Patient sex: F
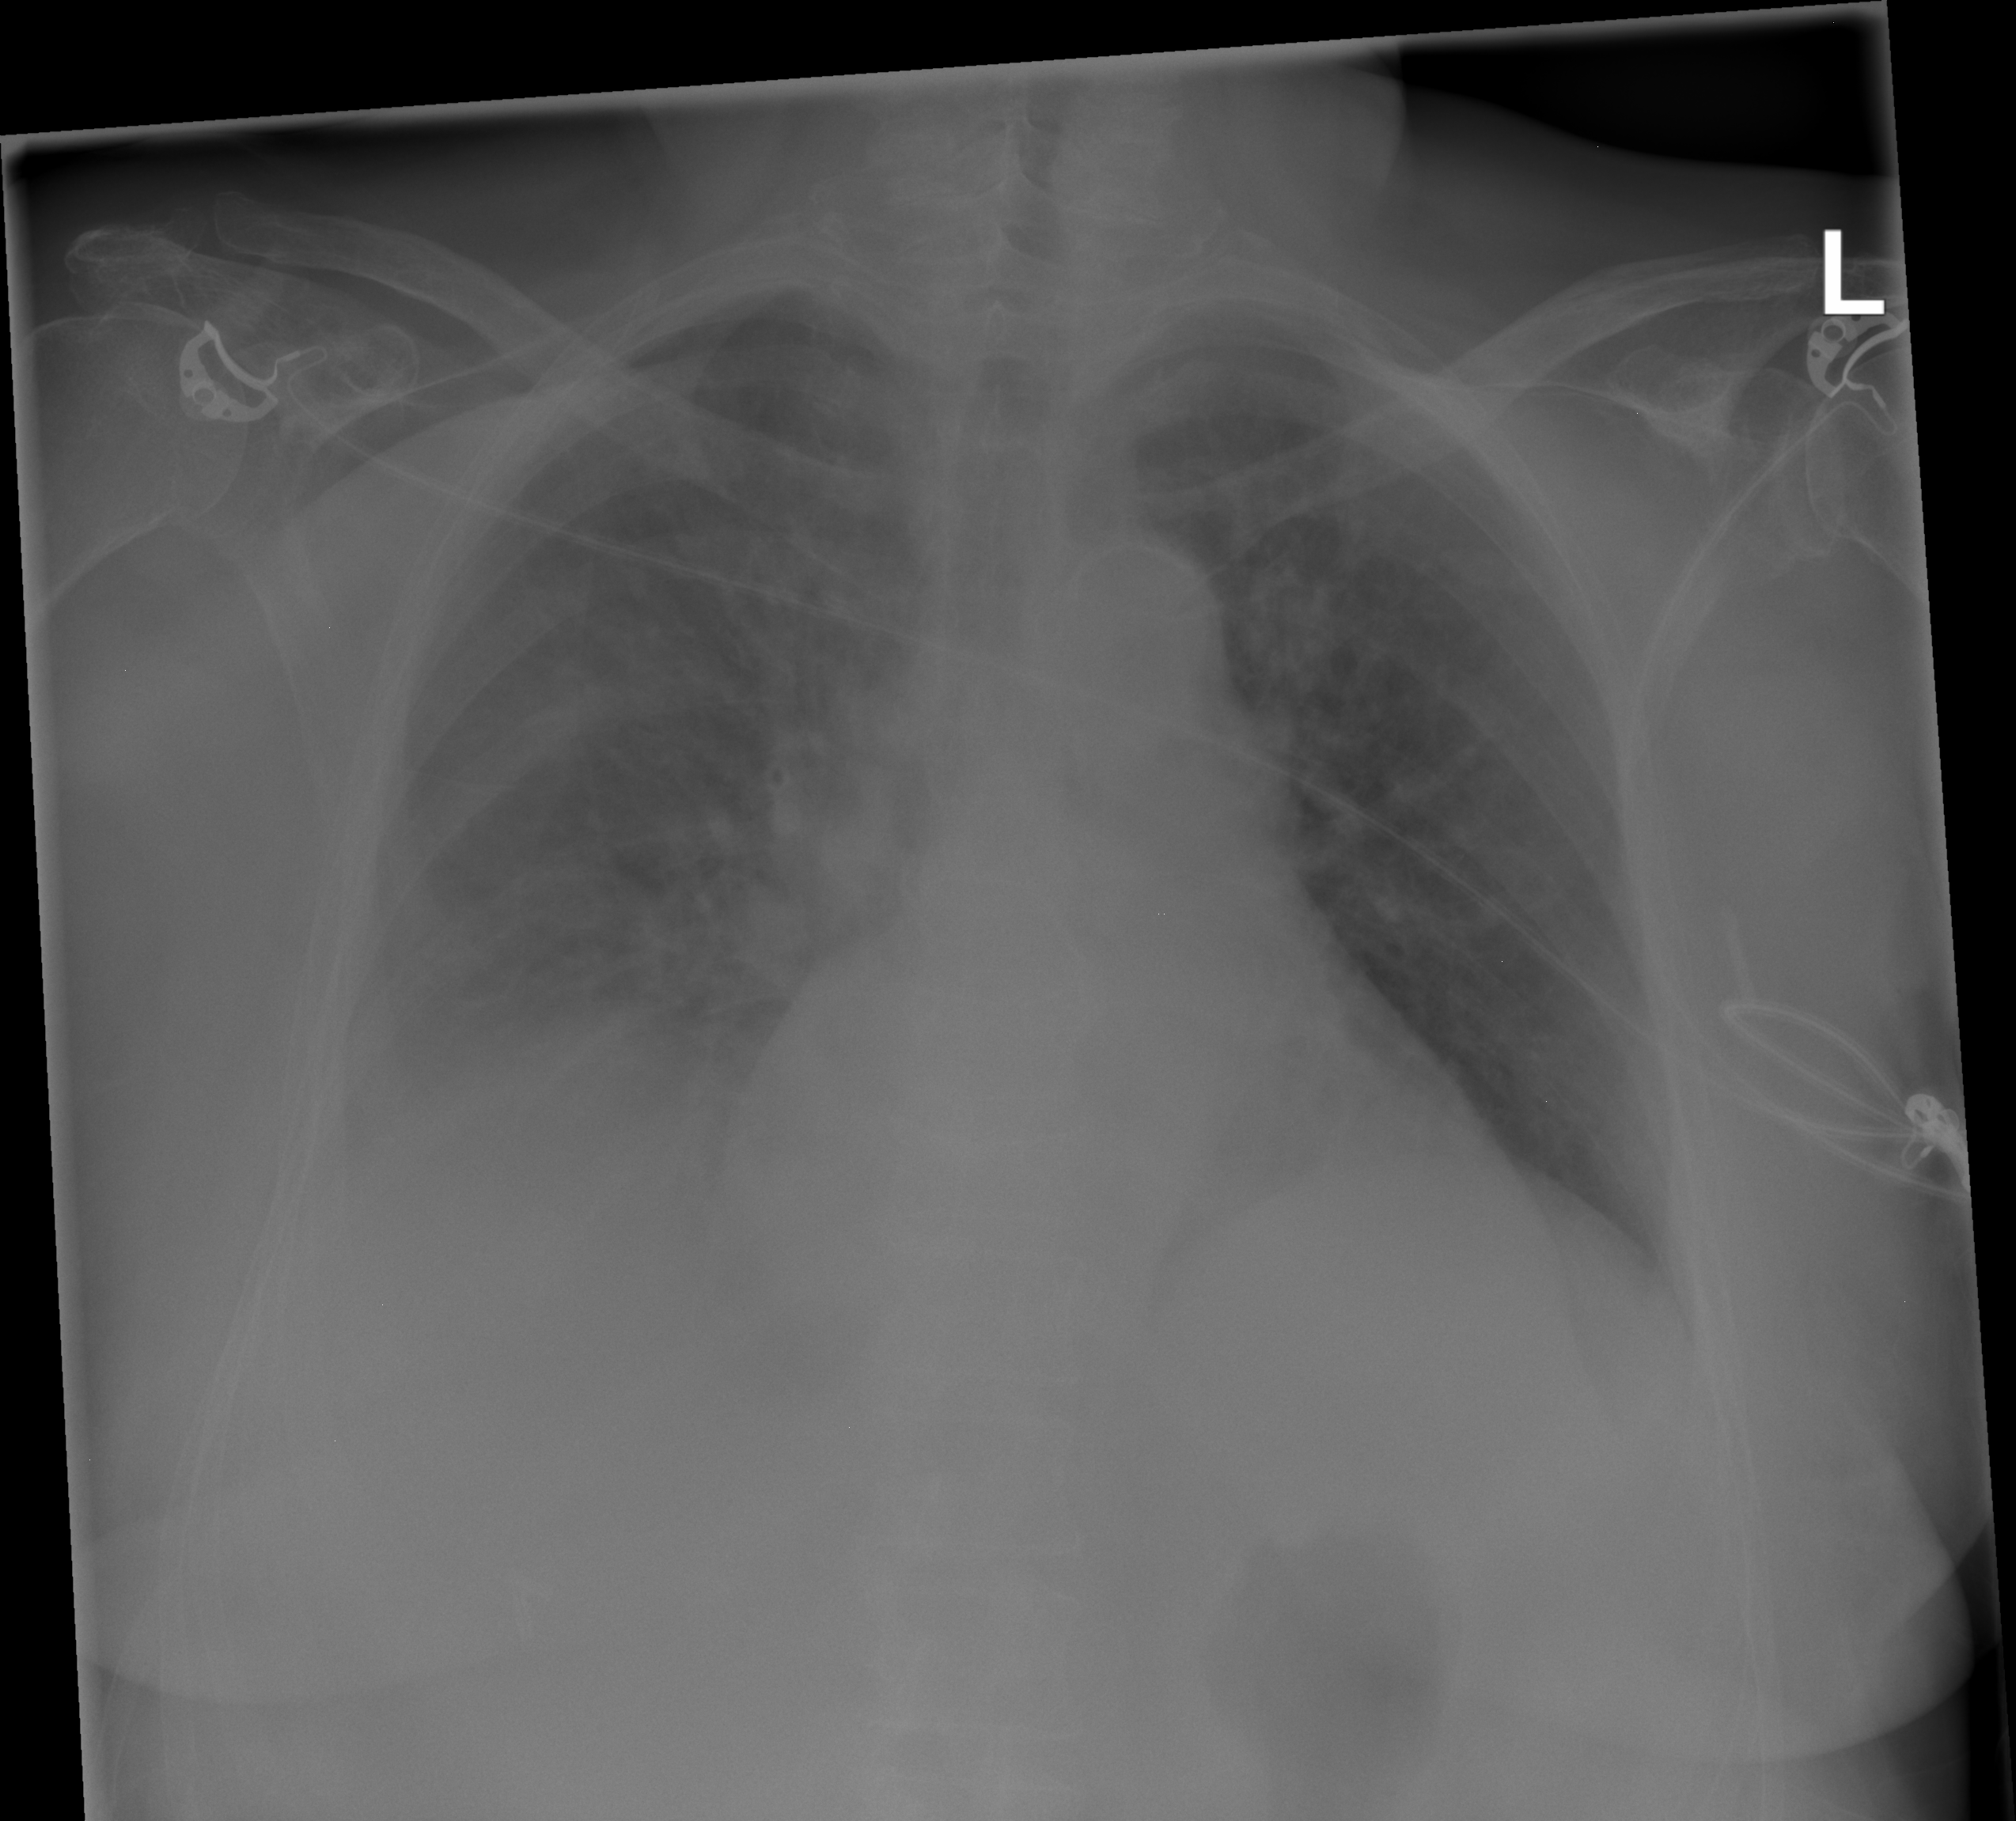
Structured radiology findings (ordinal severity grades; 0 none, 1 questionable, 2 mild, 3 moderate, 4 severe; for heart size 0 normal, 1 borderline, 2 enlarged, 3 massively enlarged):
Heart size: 2
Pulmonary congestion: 2
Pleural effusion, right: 3
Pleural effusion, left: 0
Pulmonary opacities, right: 2
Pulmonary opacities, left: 0
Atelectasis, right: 2
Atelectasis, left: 0